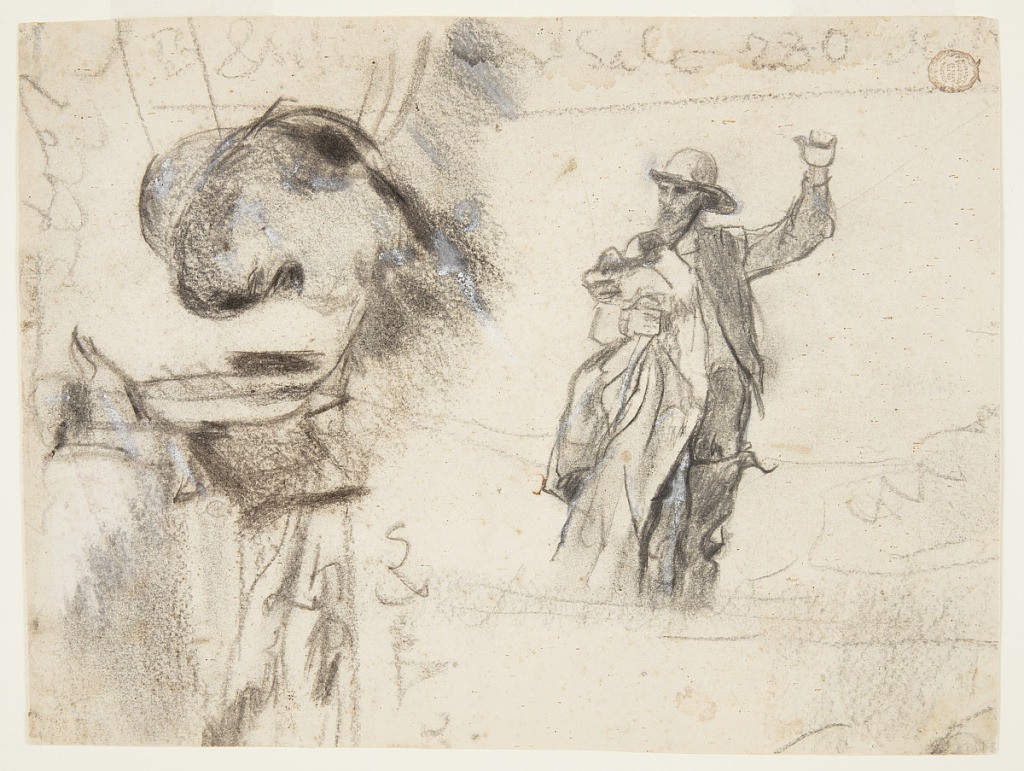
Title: Two Studies of a Sailor with Raised Arm
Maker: Winslow Homer, American, 1836–1910
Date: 1895–96
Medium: Charcoal, black chalk, white chalk on heavy cream wove paper
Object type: Drawing
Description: Sketch of the head and shoulders of sailor, wearing a wide-brimmed hat and holding a coat (a sou'wester), at right. Another sailor, nearly full-length, with left arm raised, is shown wearing rain hat and yelling. A sketch of clouds and sea appears at left.  Various notations at the margins.